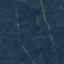
Land use / land cover: Forest